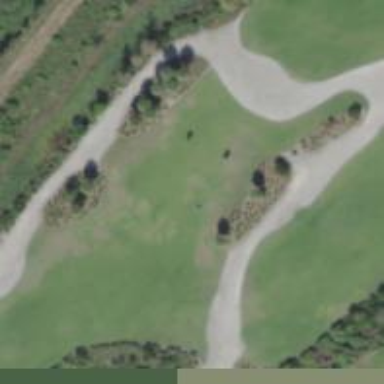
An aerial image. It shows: Sandy area is golf bunker.